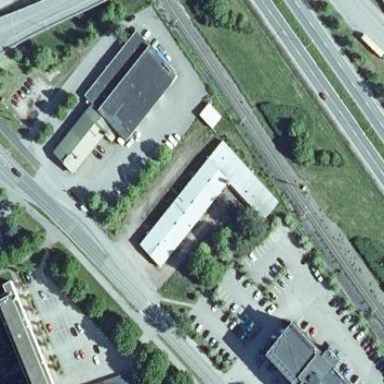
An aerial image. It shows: Building.